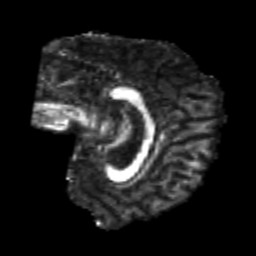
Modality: FA
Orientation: sagittal
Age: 22
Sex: male
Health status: healthy
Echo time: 0.074 s